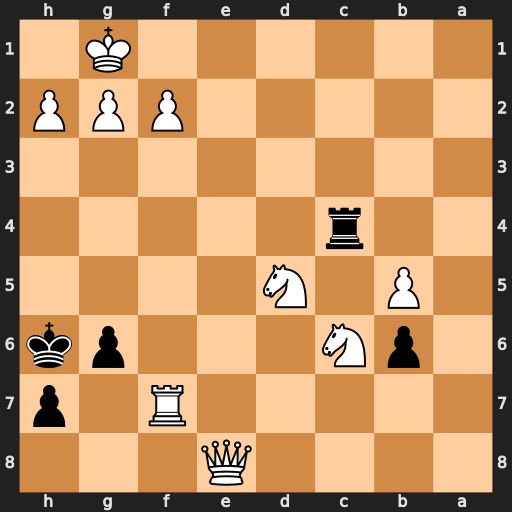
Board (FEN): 4Q3/5R1p/1pN3pk/1P1N4/2r5/8/5PPP/6K1
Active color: b
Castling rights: -
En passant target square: -
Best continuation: Rc1+ Qe1 Rxe1#